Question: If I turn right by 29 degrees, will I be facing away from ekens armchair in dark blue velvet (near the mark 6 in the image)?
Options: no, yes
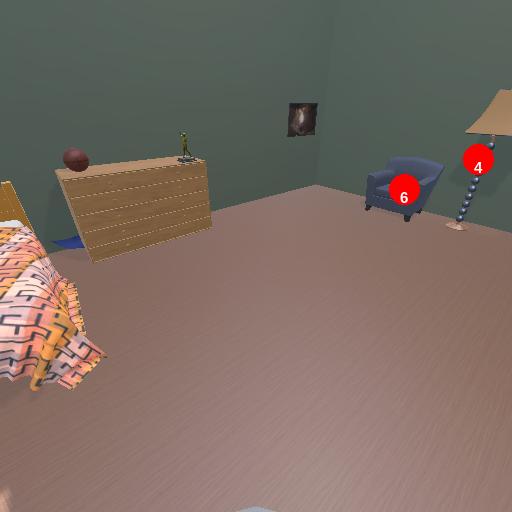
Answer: no